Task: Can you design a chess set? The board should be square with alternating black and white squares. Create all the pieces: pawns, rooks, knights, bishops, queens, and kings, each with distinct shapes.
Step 3429:
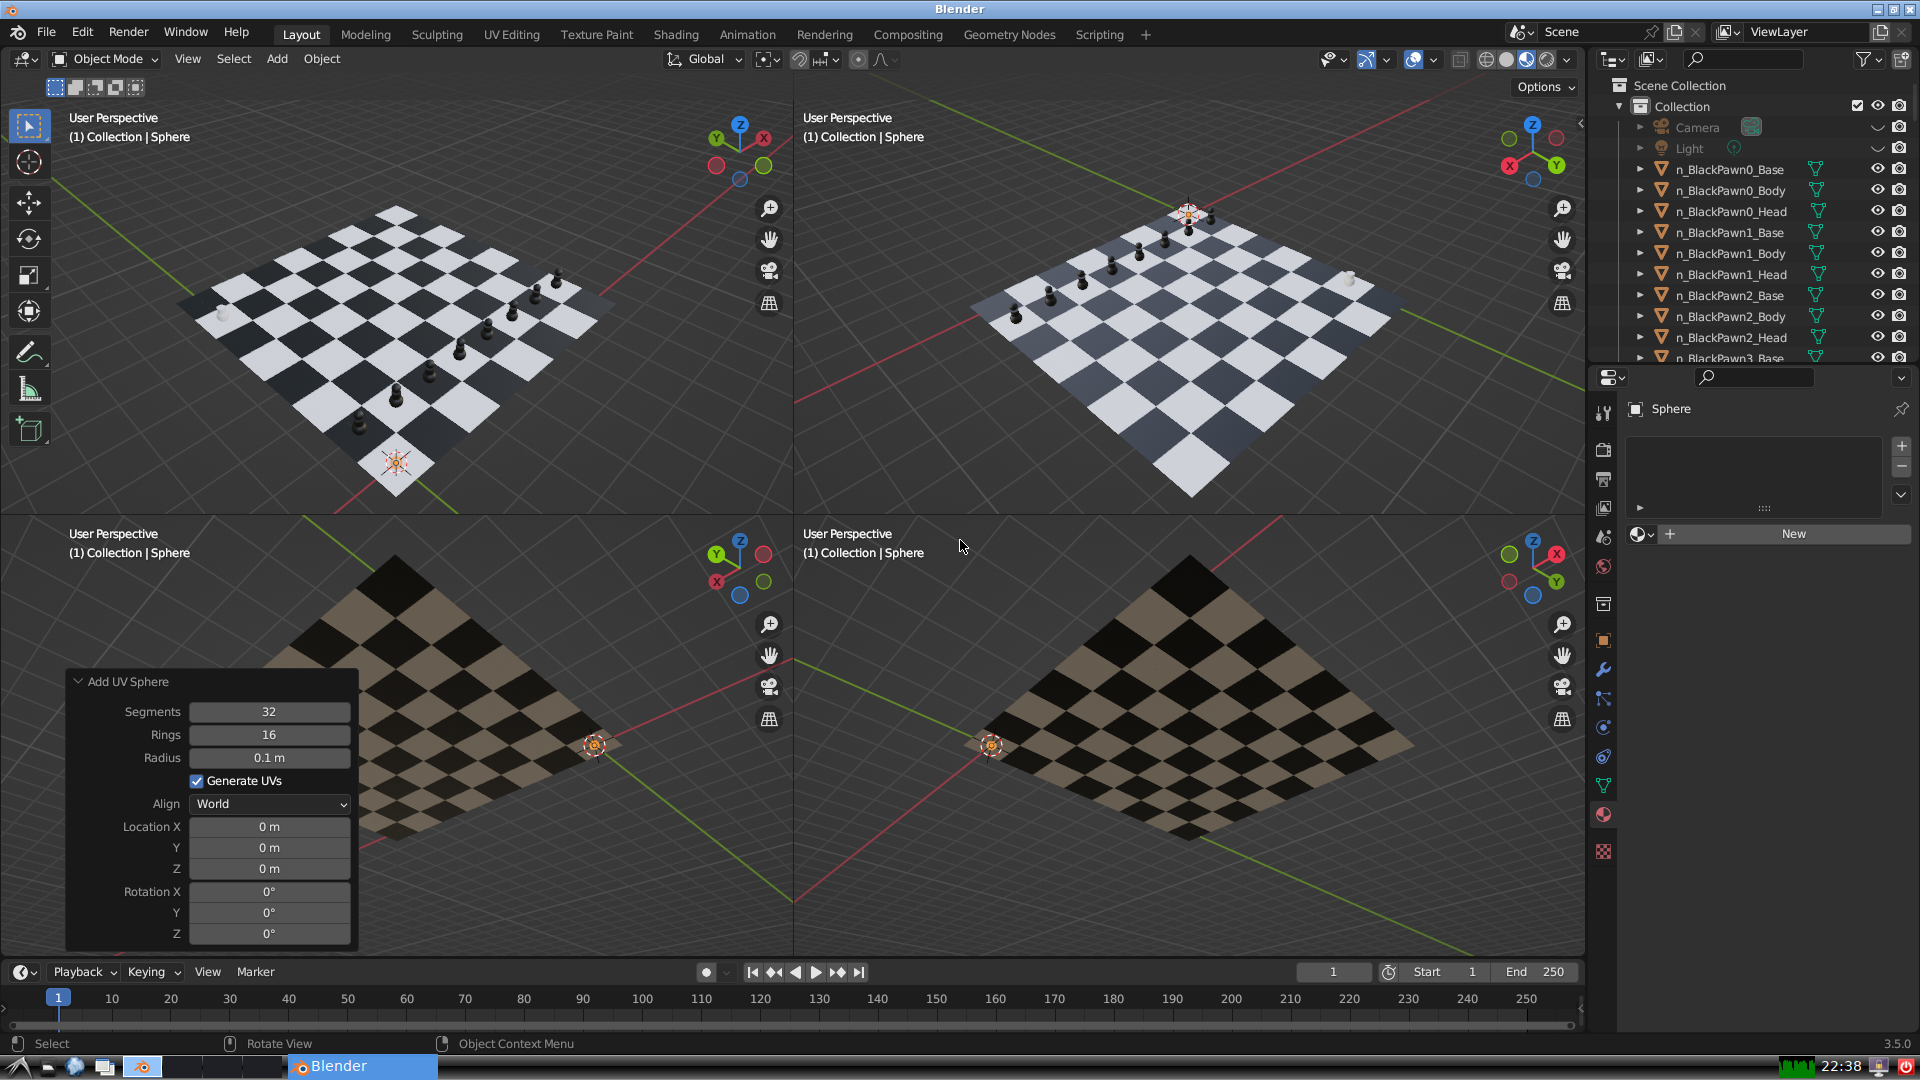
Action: {"key_press": ['Ctrl, Home']}